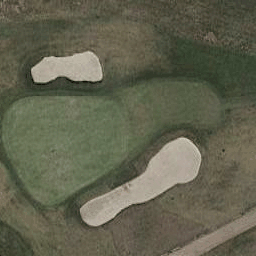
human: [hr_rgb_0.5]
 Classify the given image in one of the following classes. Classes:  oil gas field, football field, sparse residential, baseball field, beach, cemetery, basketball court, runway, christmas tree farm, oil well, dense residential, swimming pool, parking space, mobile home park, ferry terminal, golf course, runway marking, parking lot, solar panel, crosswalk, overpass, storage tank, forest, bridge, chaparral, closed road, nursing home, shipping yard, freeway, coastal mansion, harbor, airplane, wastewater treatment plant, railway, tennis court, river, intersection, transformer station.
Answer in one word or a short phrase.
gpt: golf course